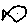
Label: fish